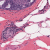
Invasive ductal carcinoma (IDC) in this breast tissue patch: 0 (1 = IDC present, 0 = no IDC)